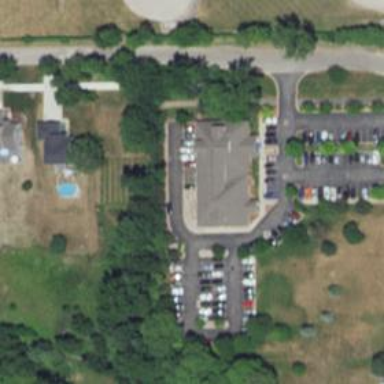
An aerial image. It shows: Veterinary facility.